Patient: sex M, age 48
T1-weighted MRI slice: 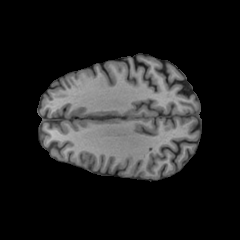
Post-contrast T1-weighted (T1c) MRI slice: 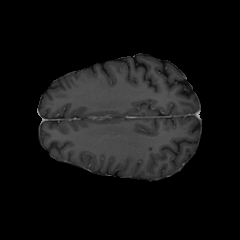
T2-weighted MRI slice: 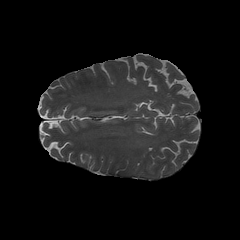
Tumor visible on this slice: no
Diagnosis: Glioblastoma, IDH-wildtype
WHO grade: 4